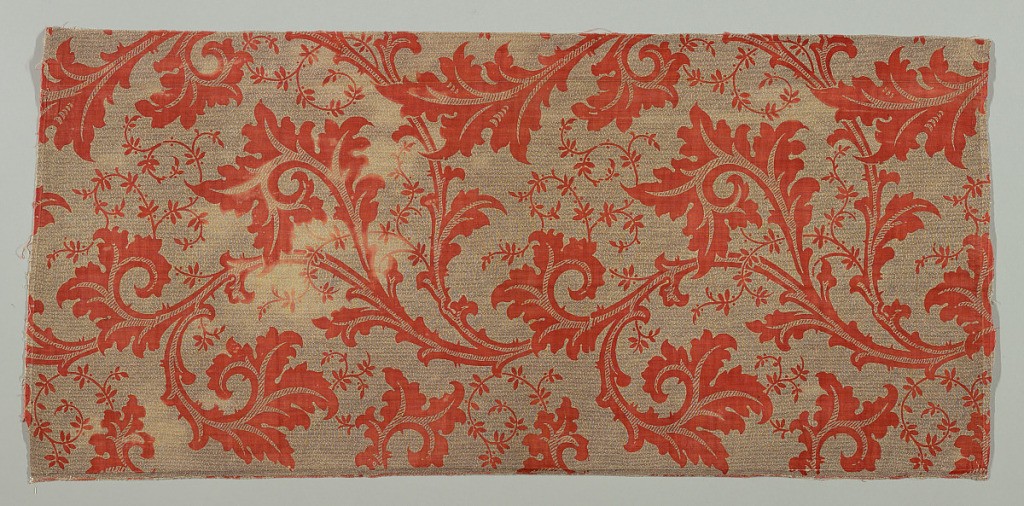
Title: Textile
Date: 1855–75
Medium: cotton Technique: printed by engraved roller on plain weave
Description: Pattern of scrolling stems and leaves in red on a brown milled background.